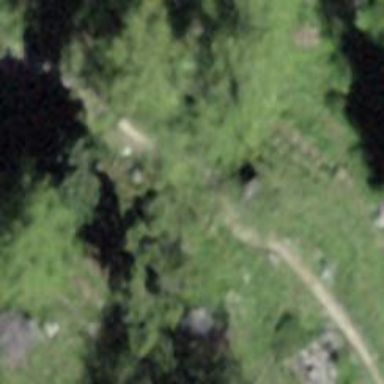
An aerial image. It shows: Path.